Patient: sex M, age 42
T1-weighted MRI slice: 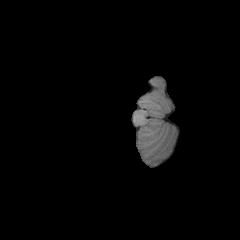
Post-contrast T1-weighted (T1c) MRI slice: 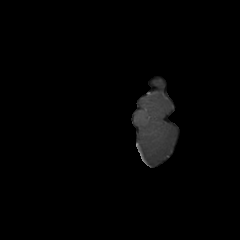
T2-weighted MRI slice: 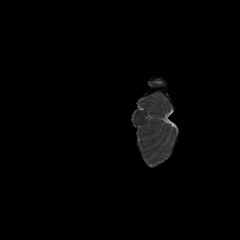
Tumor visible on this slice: no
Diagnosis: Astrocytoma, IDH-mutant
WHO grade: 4